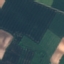
Land use / land cover class: AnnualCrop